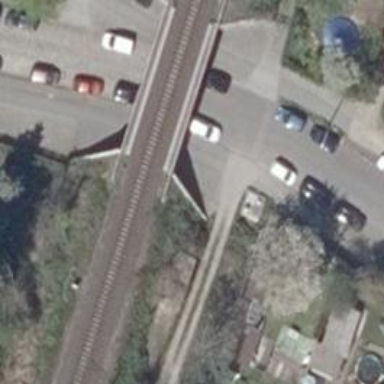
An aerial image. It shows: Bridge over railway with electrified contact lines.